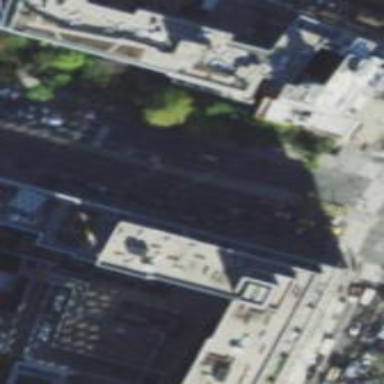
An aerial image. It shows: The building has flat concrete roof.